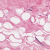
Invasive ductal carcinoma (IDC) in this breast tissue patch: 0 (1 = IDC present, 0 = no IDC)